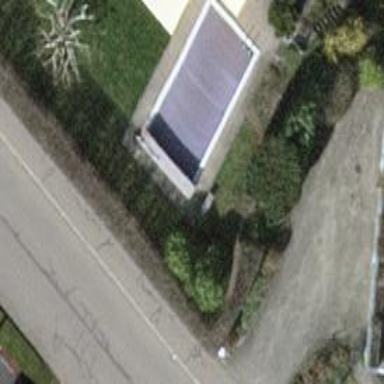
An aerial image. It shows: Swimming pool located in leisure land.